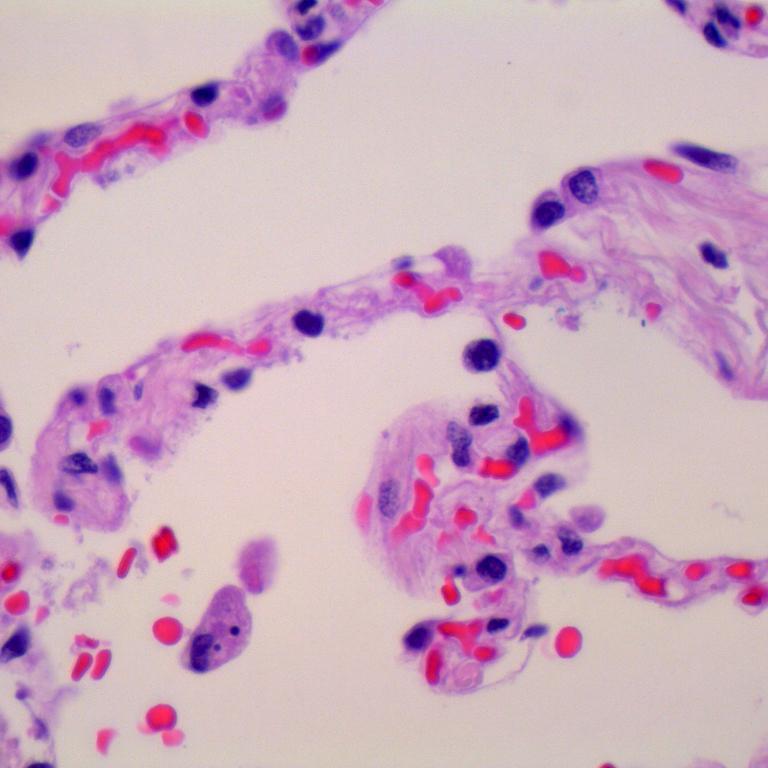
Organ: lung
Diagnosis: benign